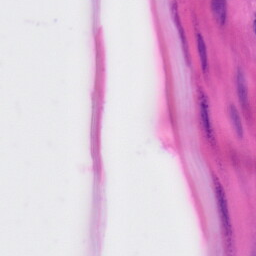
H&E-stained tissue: Skin